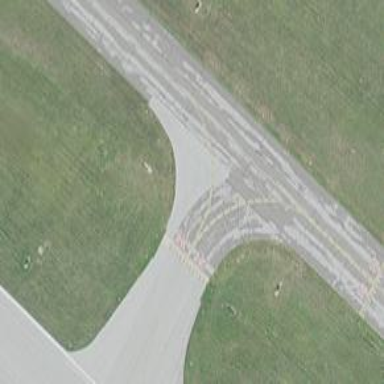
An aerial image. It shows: Image of taxiway at airport.